Interaction volume radius: 10 \u00c5
Interaction volume height: 25 \u00c5
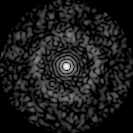
Disorder parameter: 0.8659